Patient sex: F
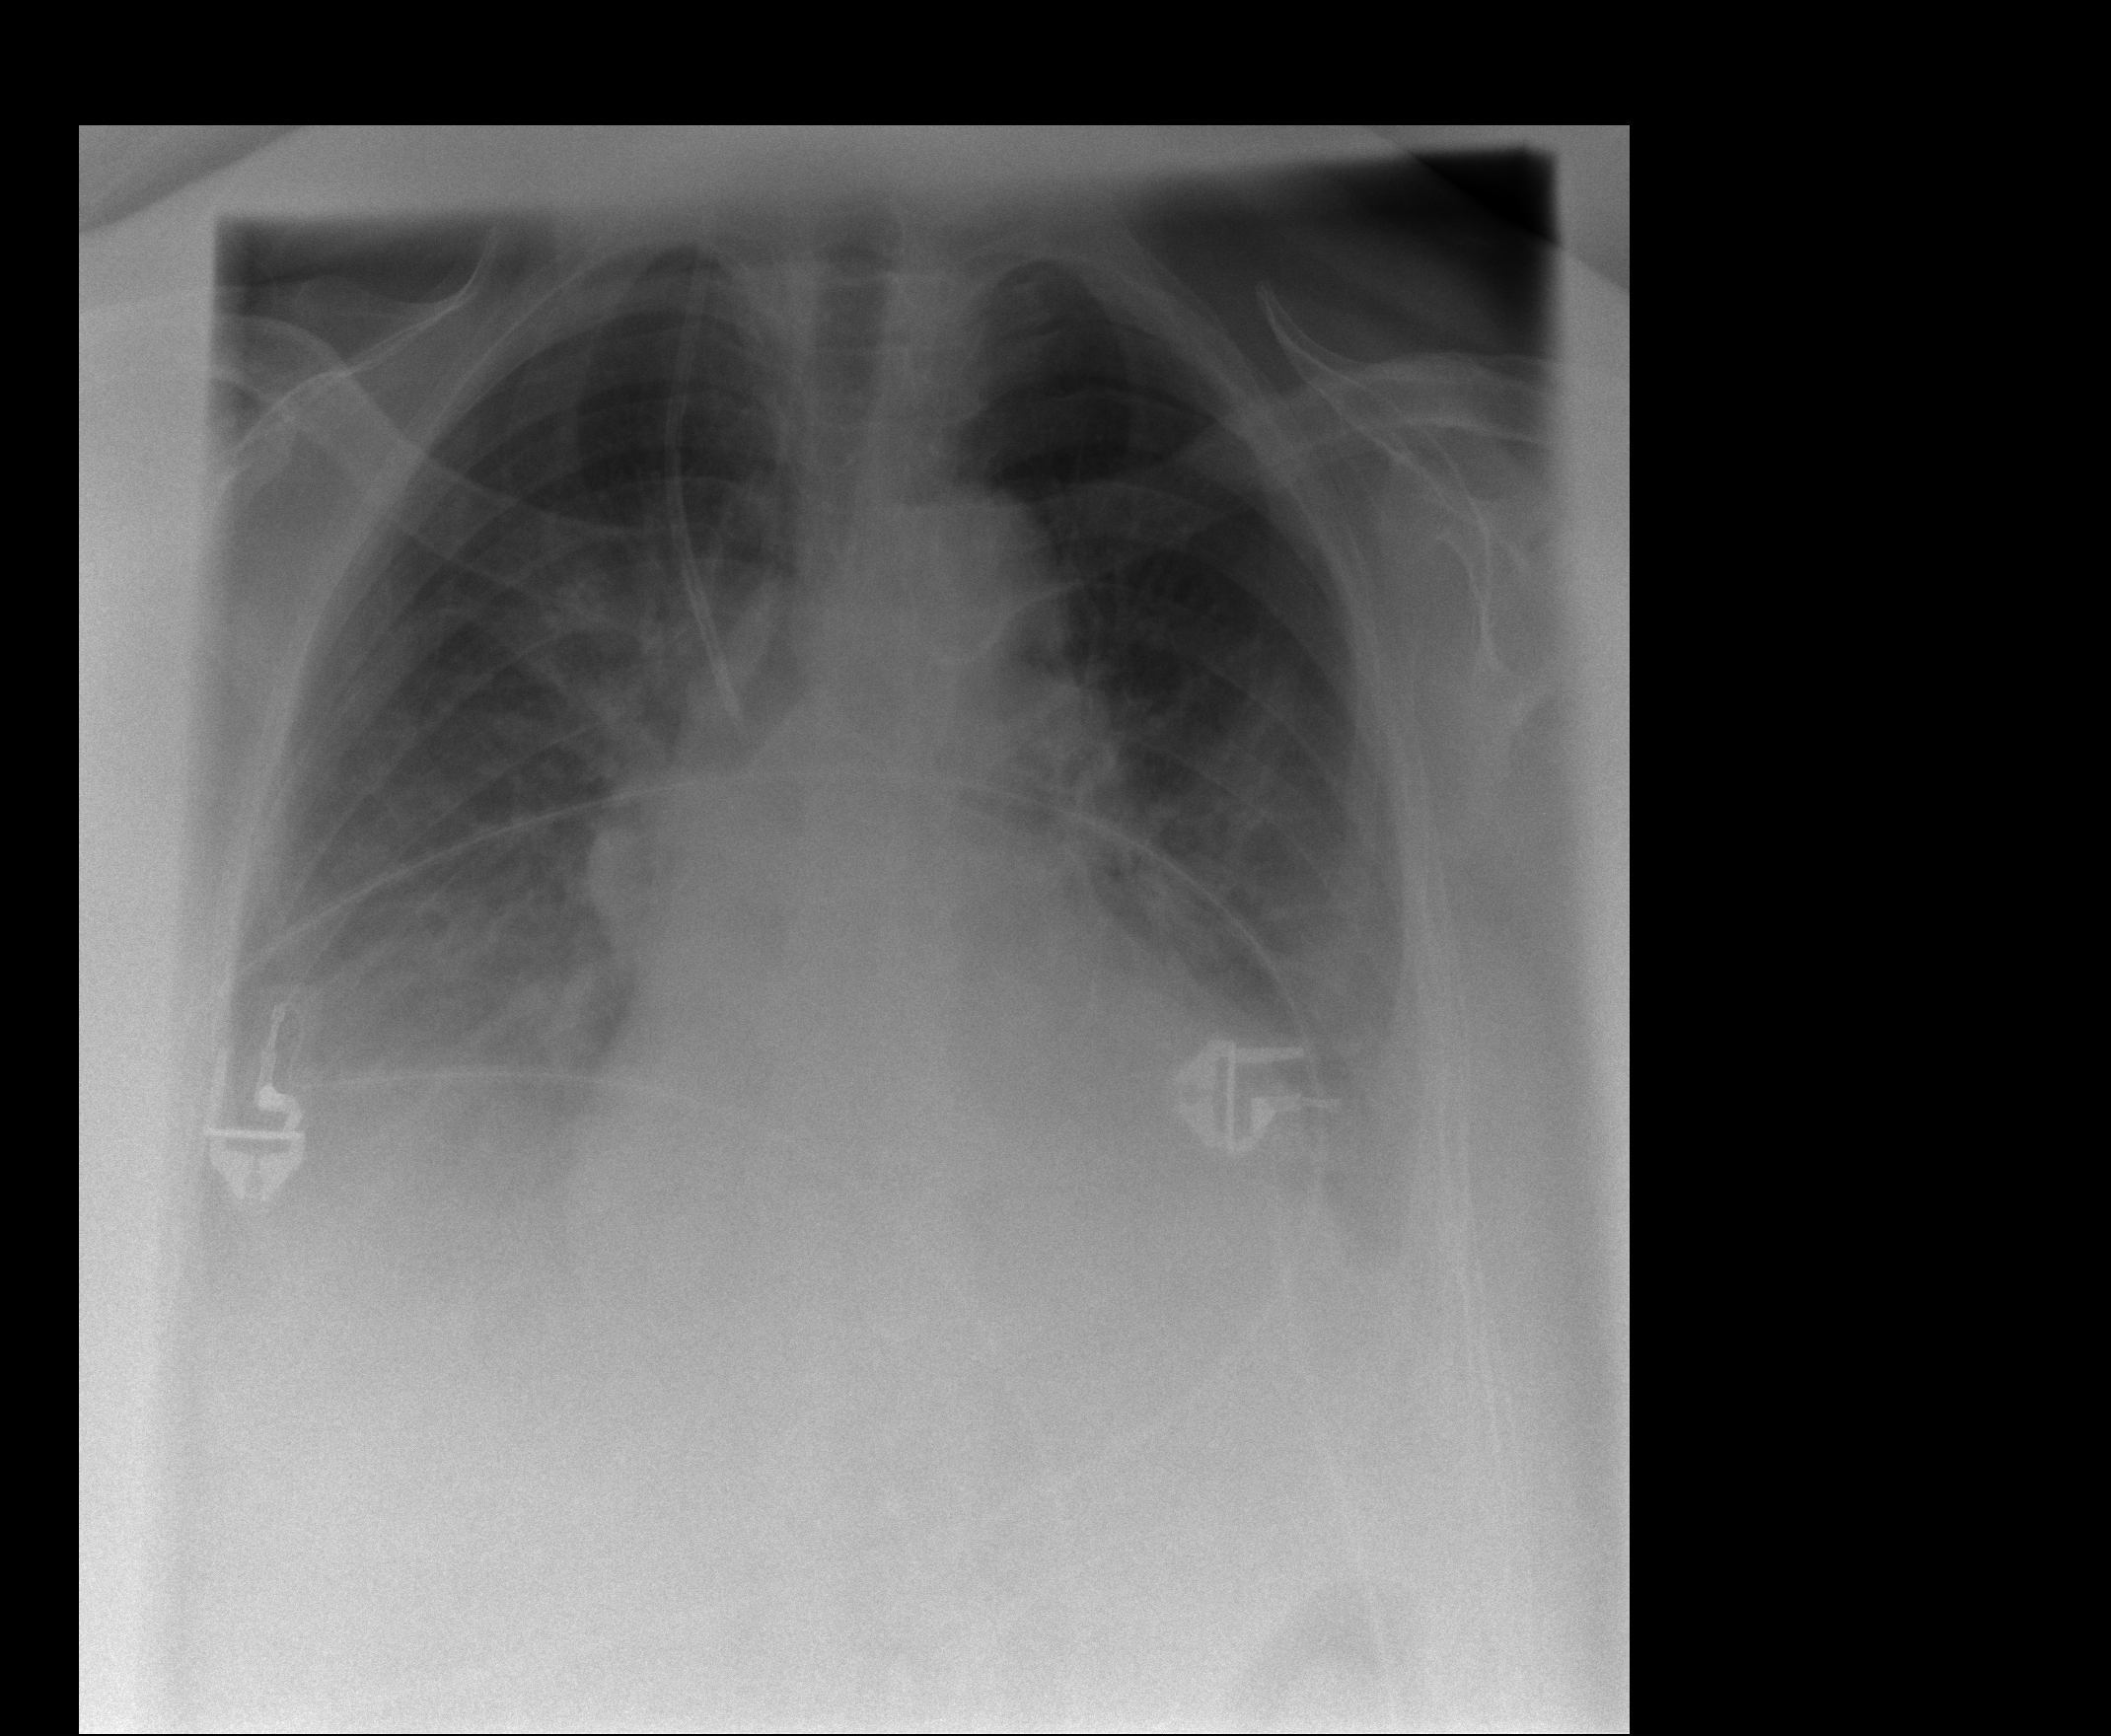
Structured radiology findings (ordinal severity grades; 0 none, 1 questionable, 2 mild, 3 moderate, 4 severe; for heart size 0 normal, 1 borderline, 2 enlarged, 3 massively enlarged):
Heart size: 2
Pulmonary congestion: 3
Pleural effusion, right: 3
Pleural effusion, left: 2
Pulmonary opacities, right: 0
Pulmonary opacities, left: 0
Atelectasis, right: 3
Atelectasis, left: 2